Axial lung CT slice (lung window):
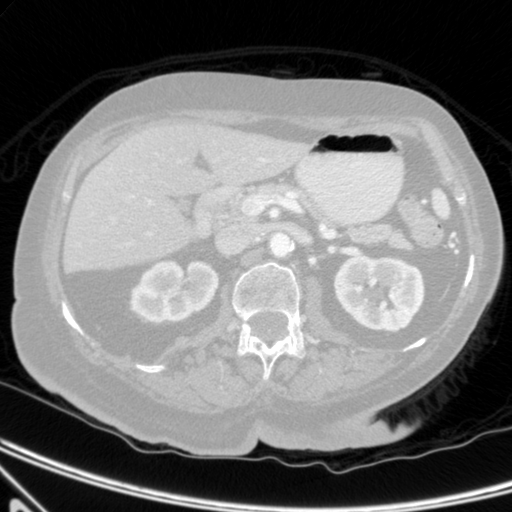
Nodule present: no